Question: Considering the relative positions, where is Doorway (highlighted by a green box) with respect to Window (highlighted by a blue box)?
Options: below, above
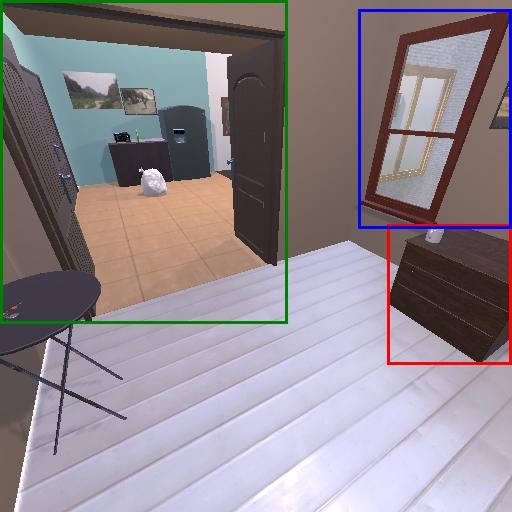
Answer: below